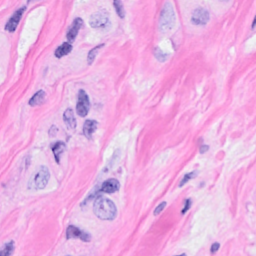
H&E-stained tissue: Breast